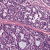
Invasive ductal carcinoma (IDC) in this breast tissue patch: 1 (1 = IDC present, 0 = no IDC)